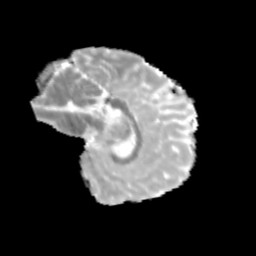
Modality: MD
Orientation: sagittal
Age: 13
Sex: female
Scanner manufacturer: siemens
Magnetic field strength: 3 T
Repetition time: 3.8 s
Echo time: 0.07 s